Field crop: maize
Growth stage: 2
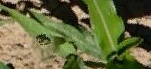
Species: maize